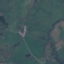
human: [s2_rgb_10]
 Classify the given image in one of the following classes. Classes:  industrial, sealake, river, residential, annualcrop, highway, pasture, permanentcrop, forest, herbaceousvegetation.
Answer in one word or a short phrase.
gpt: Pasture